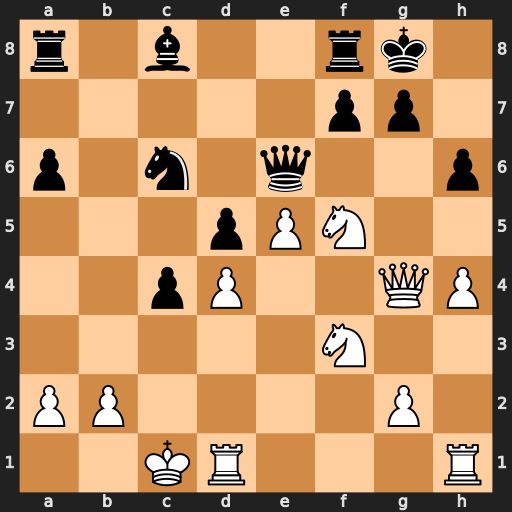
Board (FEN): r1b2rk1/5pp1/p1n1q2p/3pPN2/2pP2QP/5N2/PP4P1/2KR3R
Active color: w
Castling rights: -
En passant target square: -
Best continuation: Qxg7#